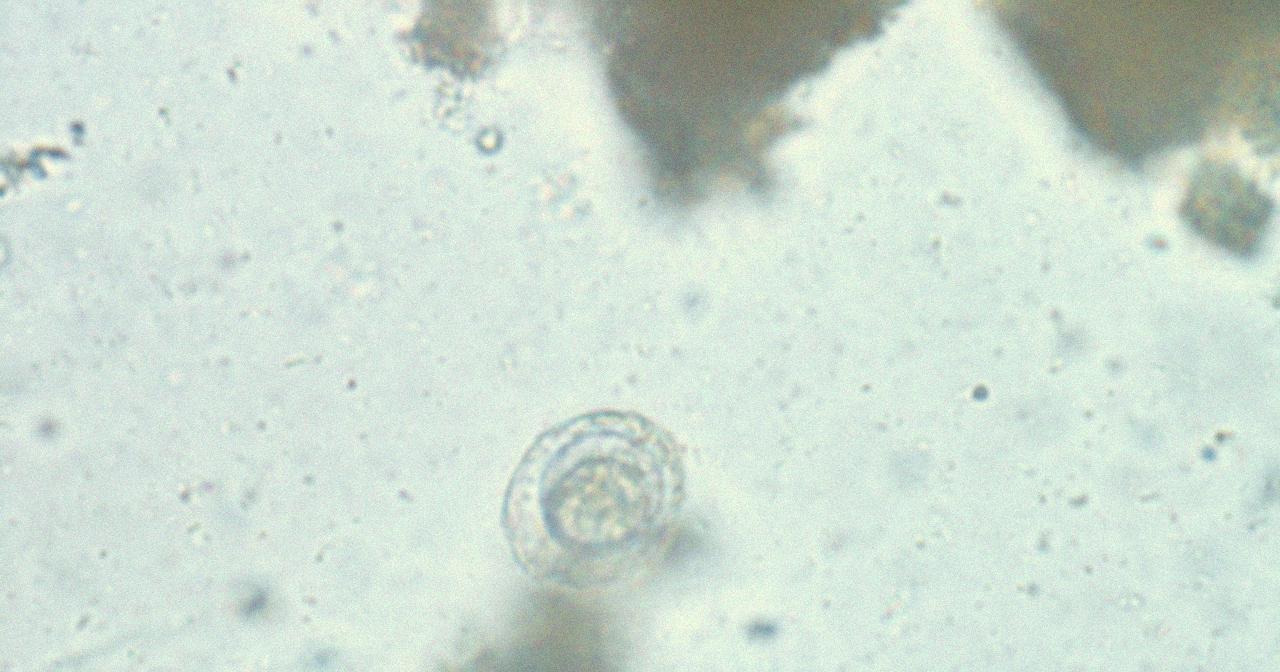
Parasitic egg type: Hymenolepis nana